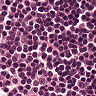
Metastatic tissue present: no